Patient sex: M
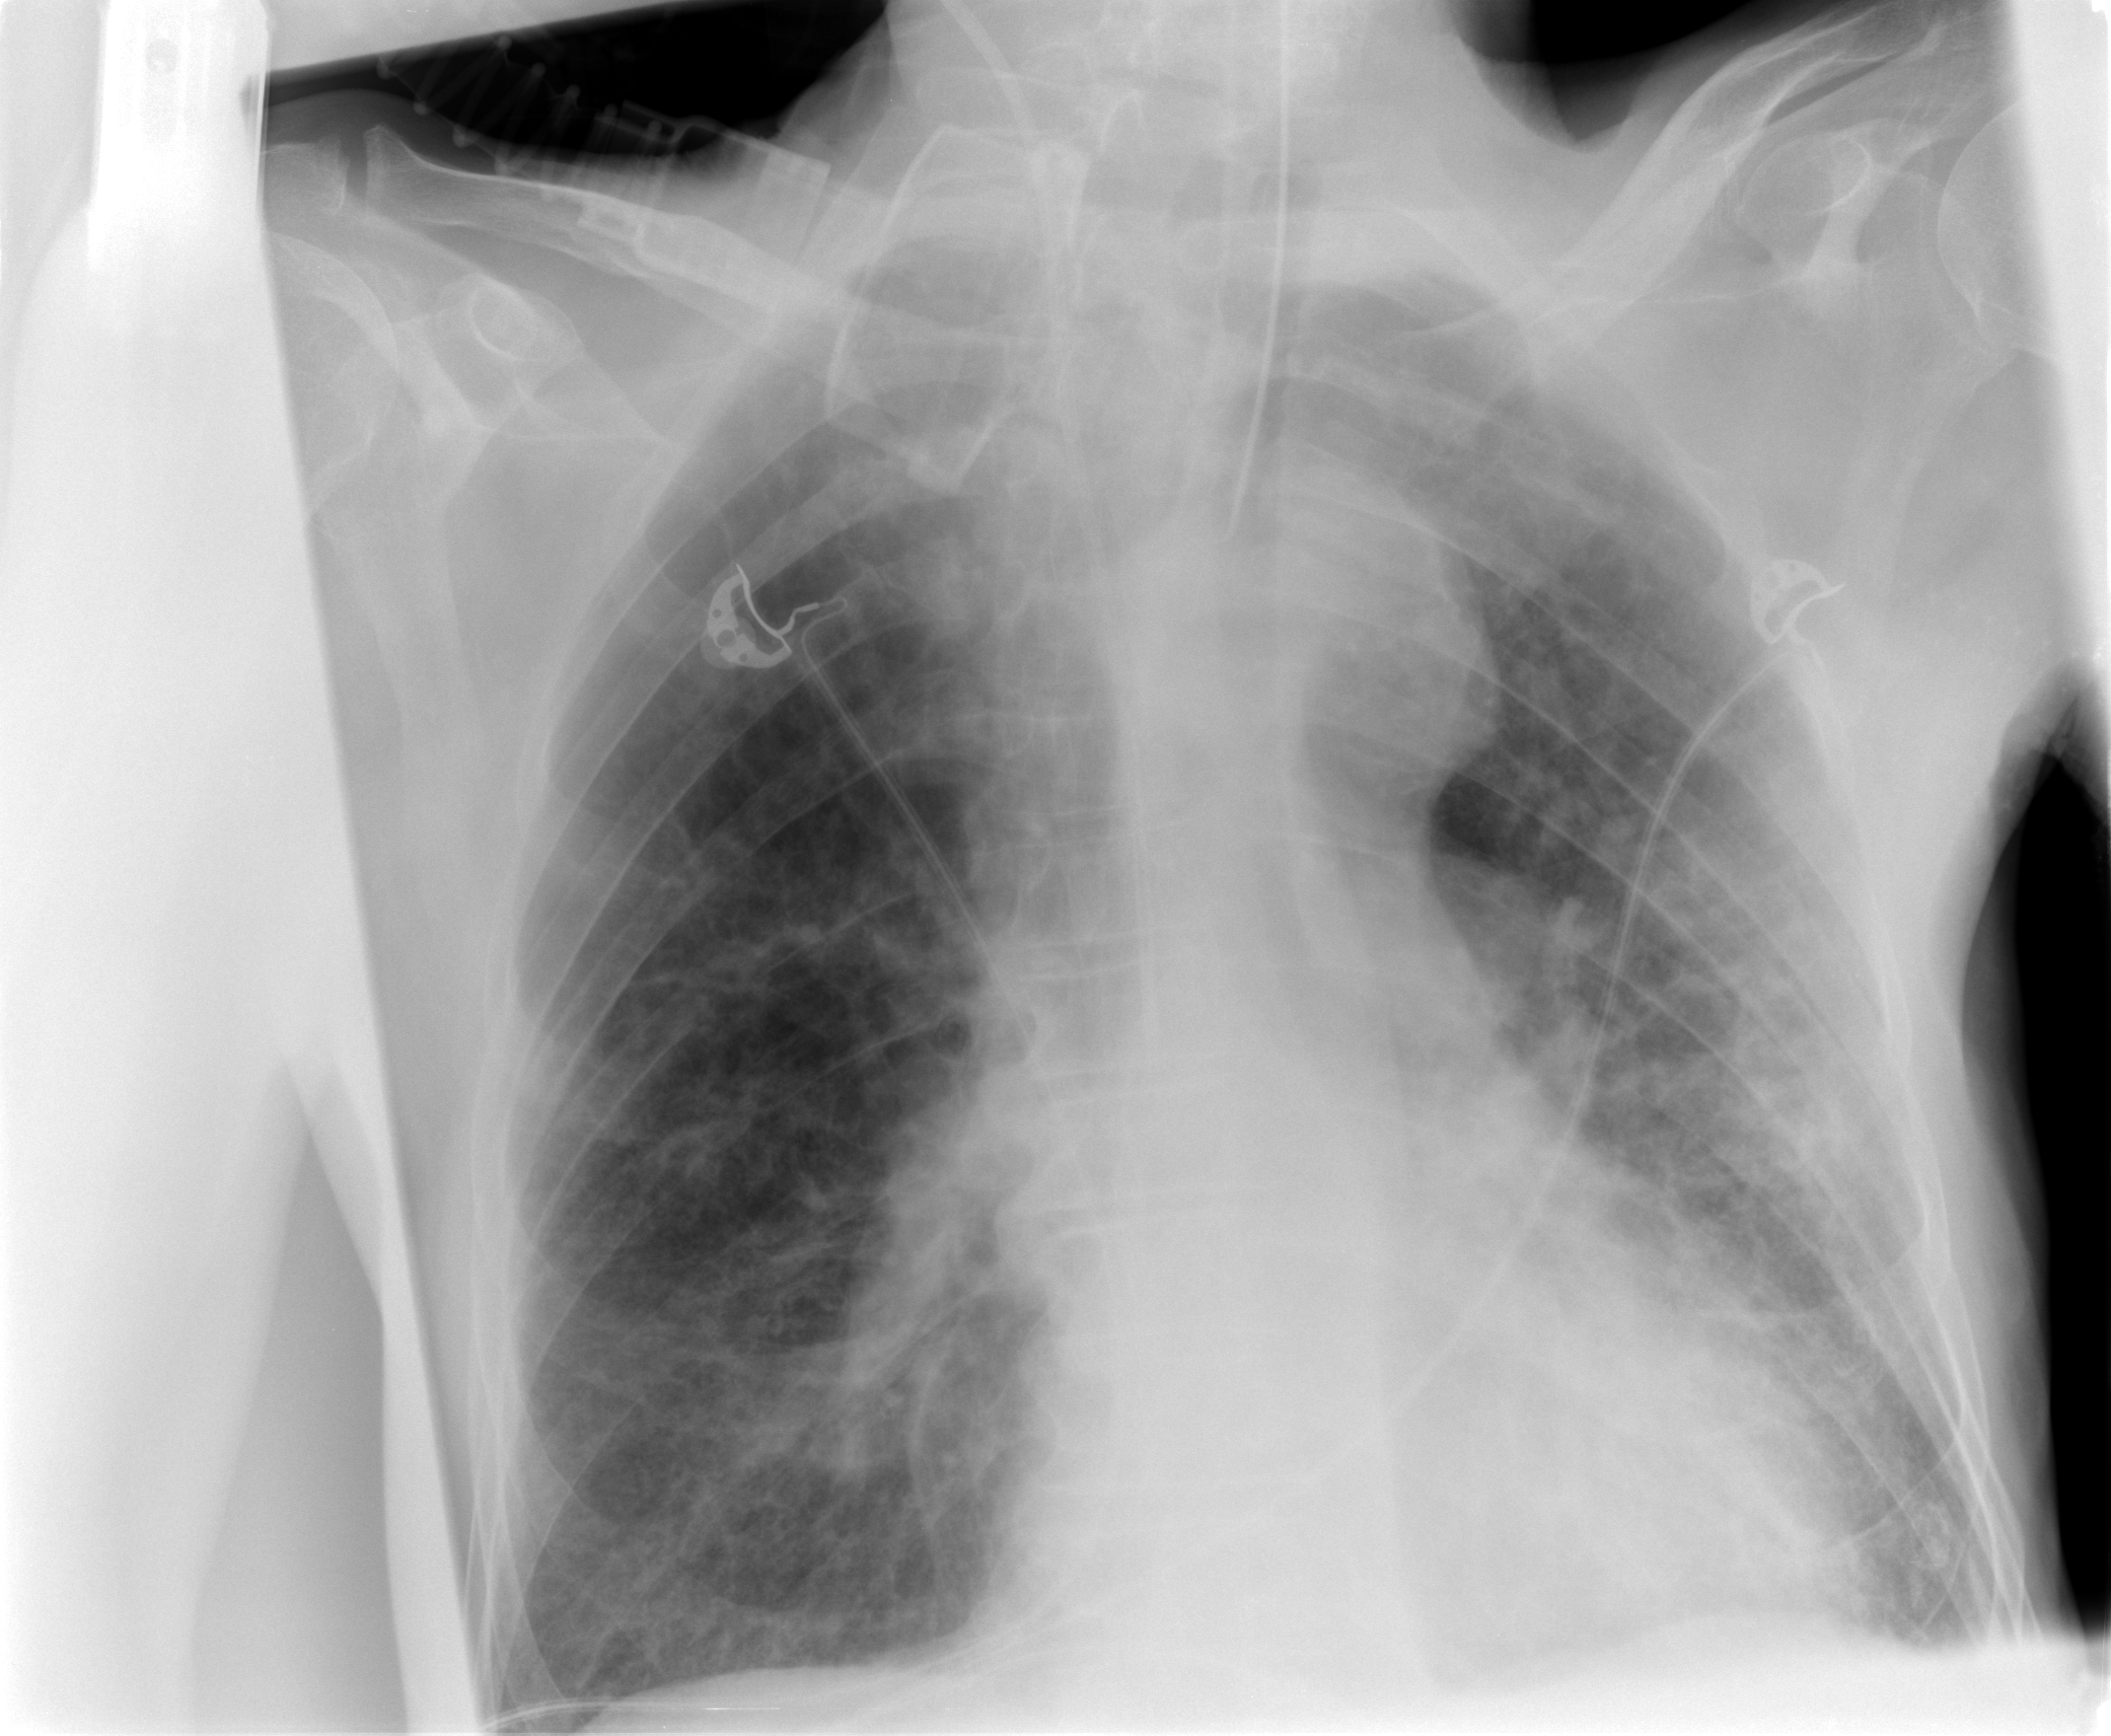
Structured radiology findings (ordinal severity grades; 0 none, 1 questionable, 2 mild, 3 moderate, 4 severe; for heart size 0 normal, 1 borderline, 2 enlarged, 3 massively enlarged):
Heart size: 1
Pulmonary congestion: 2
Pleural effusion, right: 0
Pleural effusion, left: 1
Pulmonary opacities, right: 1
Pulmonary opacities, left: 2
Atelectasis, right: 0
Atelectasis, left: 2